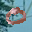
Label: 0